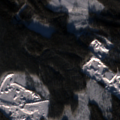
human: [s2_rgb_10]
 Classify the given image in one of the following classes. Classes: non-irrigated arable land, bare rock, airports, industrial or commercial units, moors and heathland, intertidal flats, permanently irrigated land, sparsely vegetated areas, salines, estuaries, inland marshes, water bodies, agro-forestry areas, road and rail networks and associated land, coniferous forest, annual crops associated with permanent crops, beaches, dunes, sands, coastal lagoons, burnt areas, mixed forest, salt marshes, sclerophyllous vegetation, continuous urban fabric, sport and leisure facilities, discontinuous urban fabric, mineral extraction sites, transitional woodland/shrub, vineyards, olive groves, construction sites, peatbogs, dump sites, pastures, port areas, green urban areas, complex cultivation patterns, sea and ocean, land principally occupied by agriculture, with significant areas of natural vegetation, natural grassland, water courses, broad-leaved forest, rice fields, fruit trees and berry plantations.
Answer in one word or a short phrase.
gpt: mineral extraction sites, coniferous forest, transitional woodland/shrub